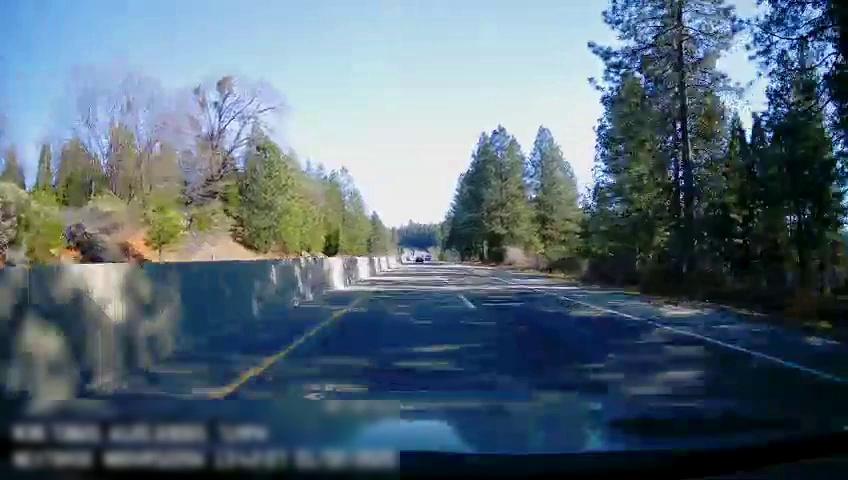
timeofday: Day
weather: Sunny
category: Drivable Space
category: Lanes | Alternate Lane
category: Lanes | Current Lane
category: Lanes | Alternate Lane